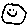
Label: smiley face